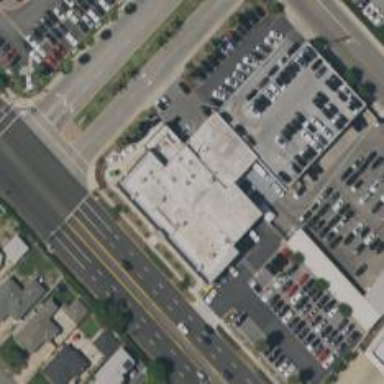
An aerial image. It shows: Rooftop parking area.